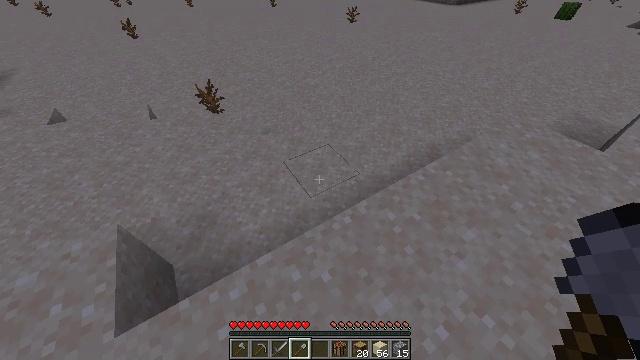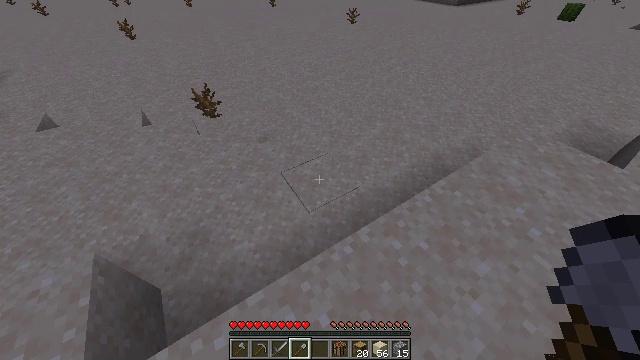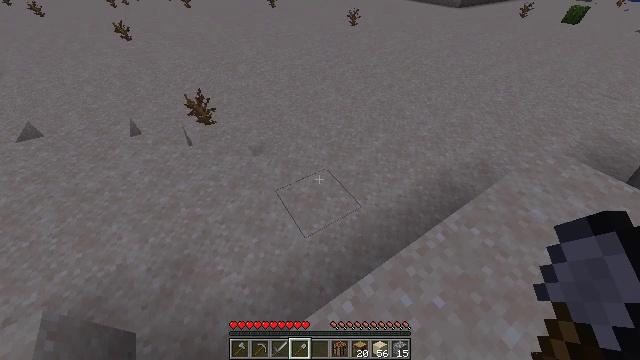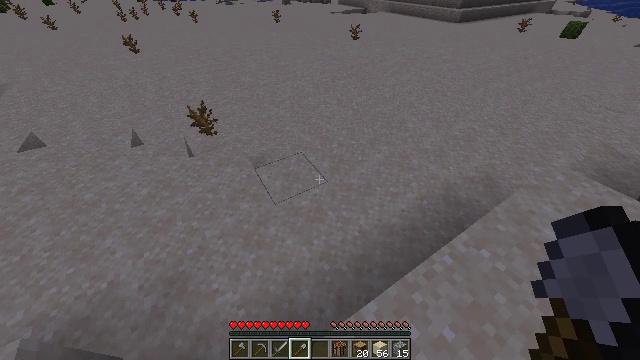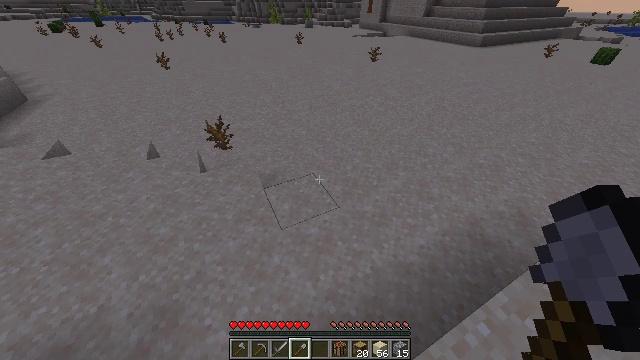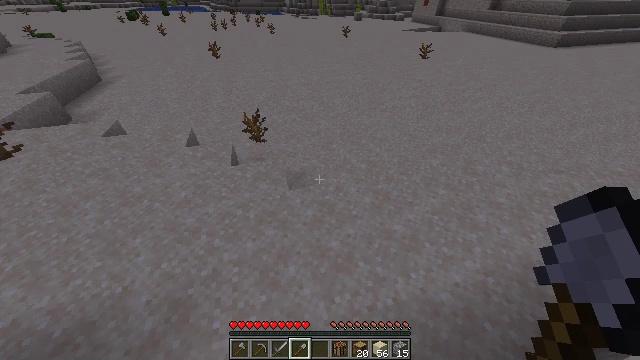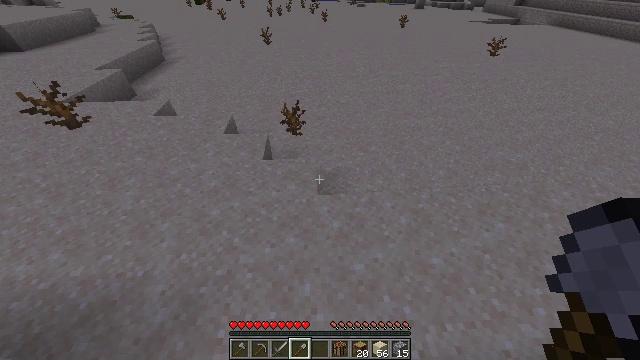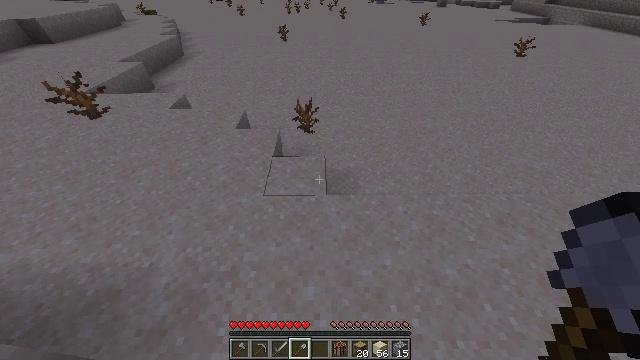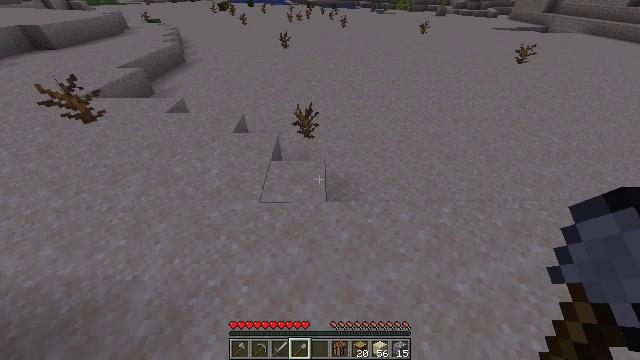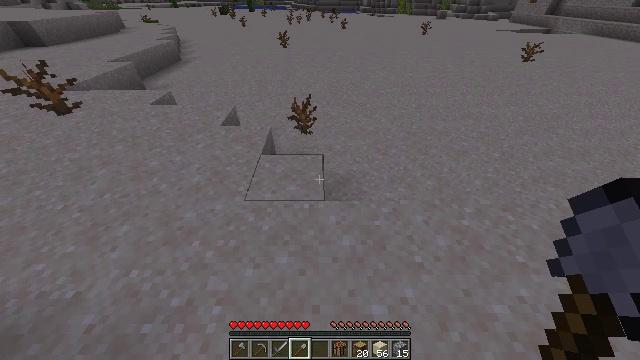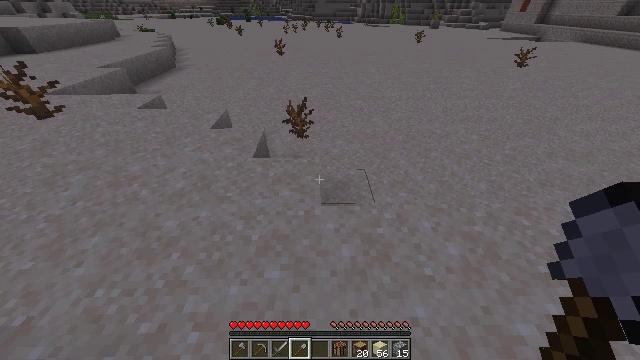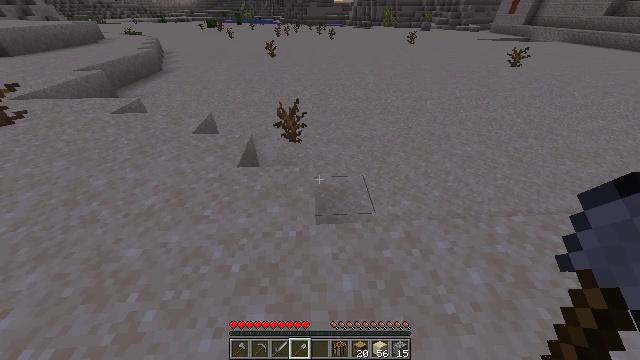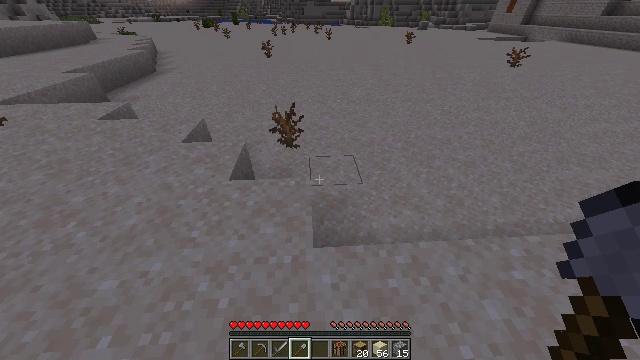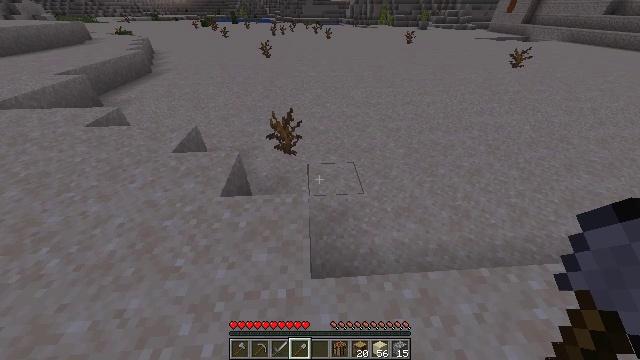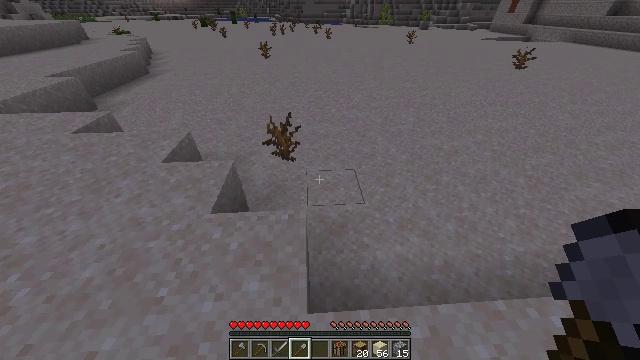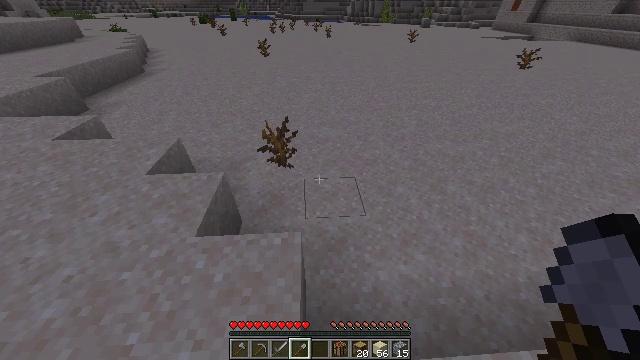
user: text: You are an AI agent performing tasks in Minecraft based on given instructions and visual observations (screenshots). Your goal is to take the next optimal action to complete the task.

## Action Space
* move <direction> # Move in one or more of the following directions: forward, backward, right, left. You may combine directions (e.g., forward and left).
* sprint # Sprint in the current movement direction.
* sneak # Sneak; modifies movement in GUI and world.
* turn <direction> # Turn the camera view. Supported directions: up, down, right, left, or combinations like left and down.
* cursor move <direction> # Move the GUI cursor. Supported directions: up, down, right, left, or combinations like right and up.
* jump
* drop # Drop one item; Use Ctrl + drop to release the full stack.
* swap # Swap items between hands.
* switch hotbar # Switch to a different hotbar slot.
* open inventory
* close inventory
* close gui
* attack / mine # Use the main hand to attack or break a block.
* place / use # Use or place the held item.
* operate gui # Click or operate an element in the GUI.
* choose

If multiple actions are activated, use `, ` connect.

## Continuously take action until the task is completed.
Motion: motion action
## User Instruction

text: Harvest the dead bush.
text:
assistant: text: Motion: move forward, sprint
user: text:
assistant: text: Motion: move forward, sprint
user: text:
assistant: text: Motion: move forward, sprint, turn up
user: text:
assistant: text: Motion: move forward, sprint, turn left and up
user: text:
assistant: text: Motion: move forward, sprint, turn left and down
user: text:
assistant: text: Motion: move forward, sprint, turn left and down
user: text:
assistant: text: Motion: move forward, turn left
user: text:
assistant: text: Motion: move forward, turn up
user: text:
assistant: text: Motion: move forward, turn up
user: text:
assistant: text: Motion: move forward, turn up
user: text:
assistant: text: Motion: move forward, turn right
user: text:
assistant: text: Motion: move forward
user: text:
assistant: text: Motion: move forward
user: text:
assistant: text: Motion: move forward
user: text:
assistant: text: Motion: move forward
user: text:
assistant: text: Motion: move forward
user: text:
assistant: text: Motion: move forward, turn left and down
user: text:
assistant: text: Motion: move forward, turn left and down
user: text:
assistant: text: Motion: move forward, turn left and down
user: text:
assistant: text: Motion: move forward, turn left and down
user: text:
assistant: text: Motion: move forward, turn left and down
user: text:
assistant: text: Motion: move forward, turn left and down, attack / mine
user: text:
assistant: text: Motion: move forward, turn left and down, attack / mine
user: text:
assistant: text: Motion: move forward, turn left, attack / mine
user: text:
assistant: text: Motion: move forward, turn left and down
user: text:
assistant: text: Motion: no_op
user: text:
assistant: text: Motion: no_op
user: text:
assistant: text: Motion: no_op
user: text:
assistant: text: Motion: attack / mine